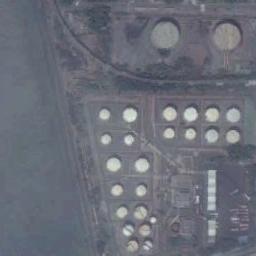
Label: storage_tank